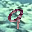
Label: 9